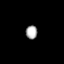
Tissue: prostate
Cell type: Endothelial cells
Senescence score: 0.6868
Nuclear area (px): 153
Mean DAPI intensity: 172.059